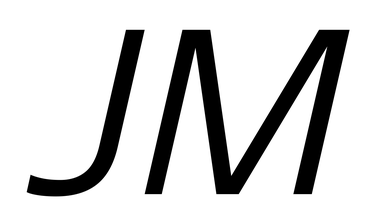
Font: InstrumentSans-Italic_Italic